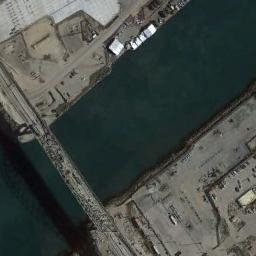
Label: bridge